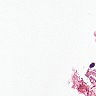
Metastatic tissue present: no